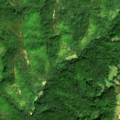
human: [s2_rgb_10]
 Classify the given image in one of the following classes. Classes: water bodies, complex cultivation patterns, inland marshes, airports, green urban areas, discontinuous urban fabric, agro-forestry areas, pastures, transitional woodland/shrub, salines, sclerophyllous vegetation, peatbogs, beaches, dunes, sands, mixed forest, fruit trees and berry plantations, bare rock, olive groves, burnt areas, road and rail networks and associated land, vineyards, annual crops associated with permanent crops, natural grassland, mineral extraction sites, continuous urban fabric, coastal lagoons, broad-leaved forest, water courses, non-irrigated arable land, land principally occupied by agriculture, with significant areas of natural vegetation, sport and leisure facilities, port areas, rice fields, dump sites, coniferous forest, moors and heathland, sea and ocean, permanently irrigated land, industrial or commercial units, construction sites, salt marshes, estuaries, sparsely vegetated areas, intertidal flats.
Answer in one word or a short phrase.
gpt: complex cultivation patterns, broad-leaved forest, transitional woodland/shrub